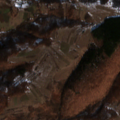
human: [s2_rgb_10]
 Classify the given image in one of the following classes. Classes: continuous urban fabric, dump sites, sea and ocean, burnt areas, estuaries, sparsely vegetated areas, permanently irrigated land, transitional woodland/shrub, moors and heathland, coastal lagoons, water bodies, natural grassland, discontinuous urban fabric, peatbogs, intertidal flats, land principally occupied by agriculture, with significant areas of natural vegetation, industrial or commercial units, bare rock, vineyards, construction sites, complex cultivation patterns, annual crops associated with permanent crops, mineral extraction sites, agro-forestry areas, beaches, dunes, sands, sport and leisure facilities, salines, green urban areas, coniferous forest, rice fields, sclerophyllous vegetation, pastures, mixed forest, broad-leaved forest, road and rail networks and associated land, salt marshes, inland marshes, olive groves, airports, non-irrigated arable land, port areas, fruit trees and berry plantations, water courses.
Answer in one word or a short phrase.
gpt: complex cultivation patterns, broad-leaved forest, natural grassland, transitional woodland/shrub